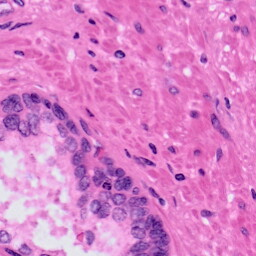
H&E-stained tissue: Prostate